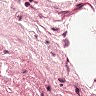
Metastatic tissue present: no